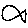
Label: fish